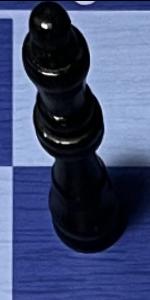
Label: Queen_Black